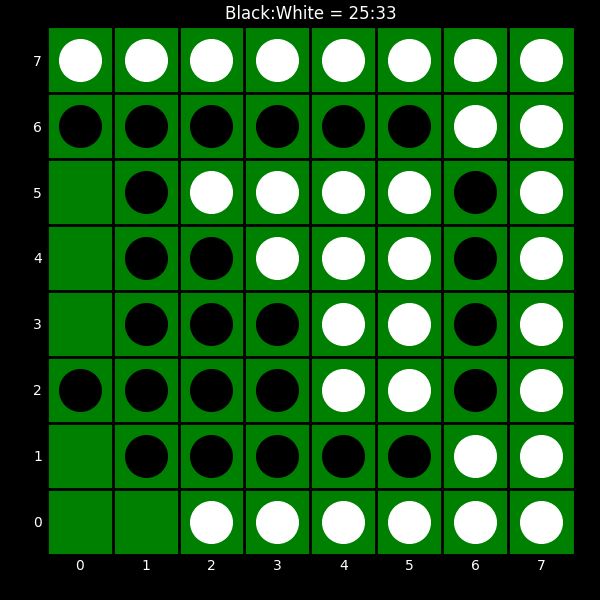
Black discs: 25
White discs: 33